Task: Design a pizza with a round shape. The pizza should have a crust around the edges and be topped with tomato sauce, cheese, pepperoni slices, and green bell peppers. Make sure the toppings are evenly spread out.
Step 675:
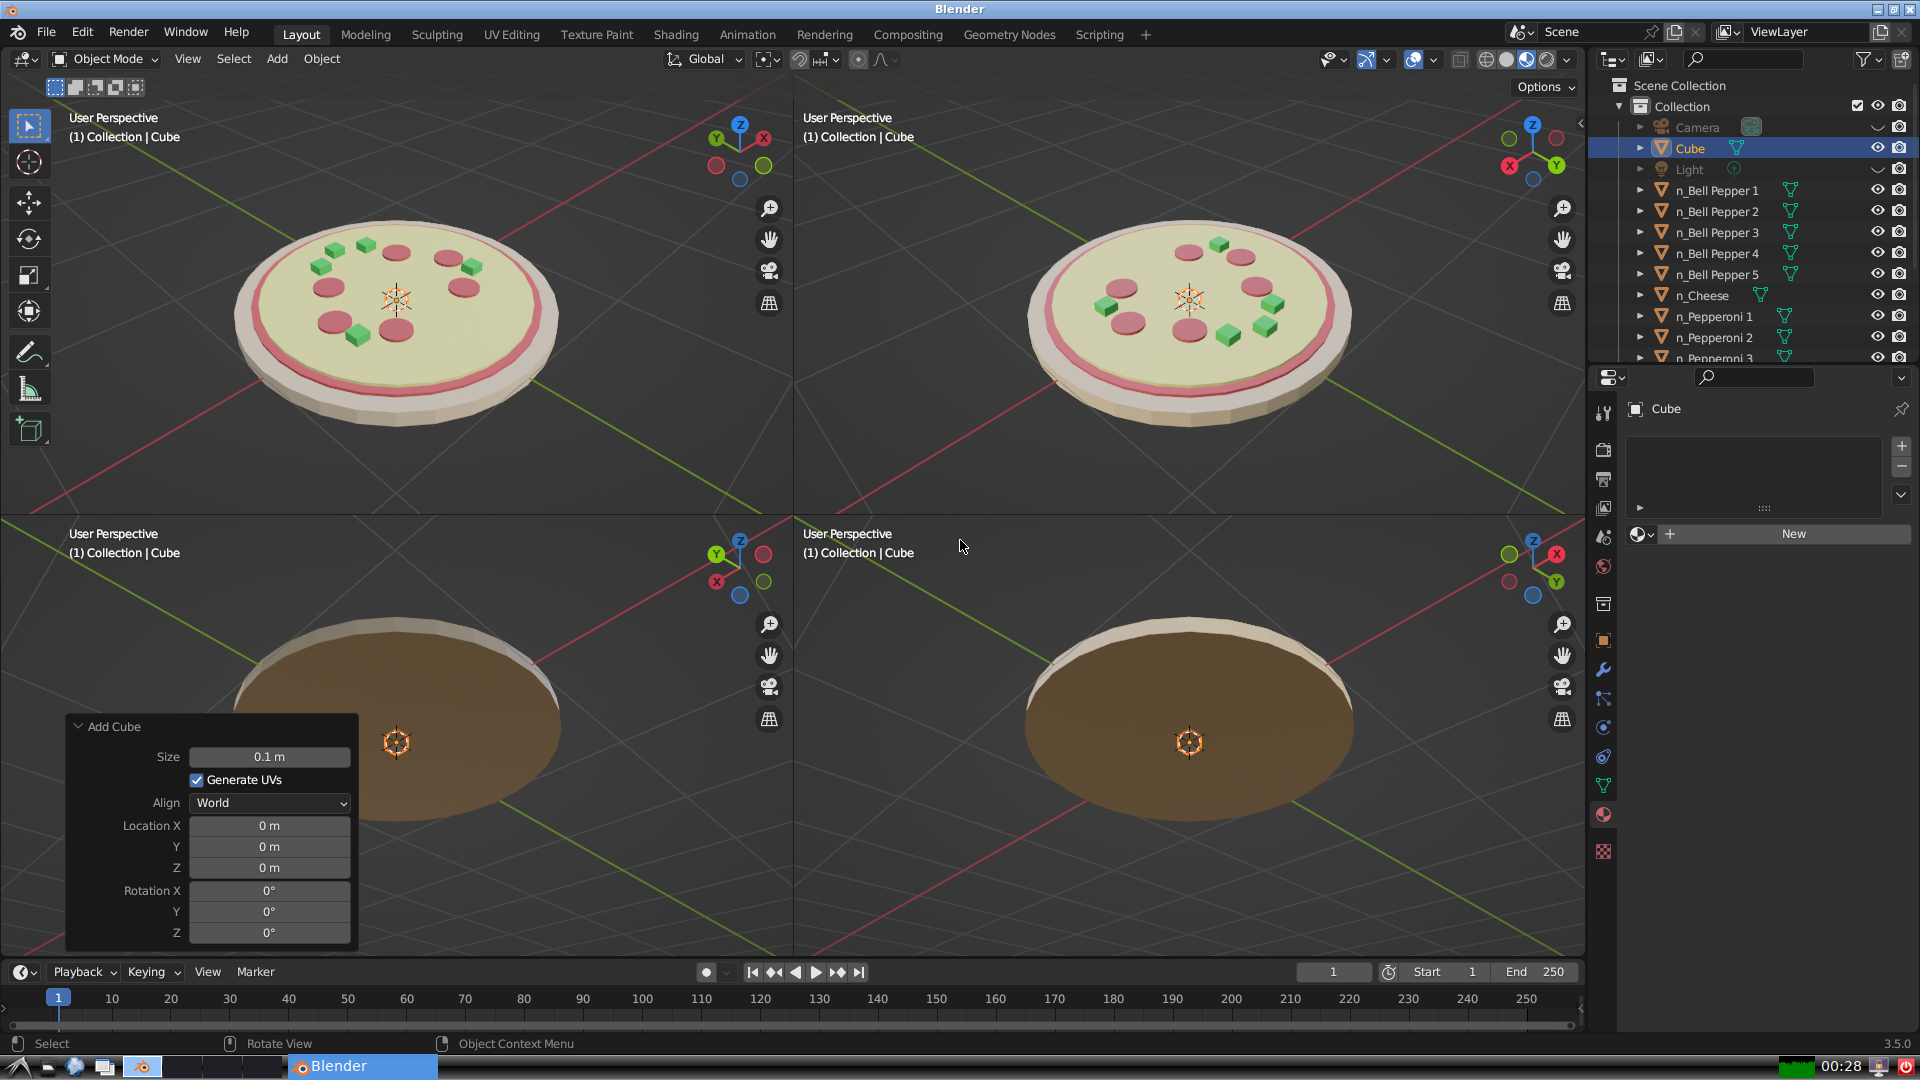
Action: {"mouse_move": [270, 826]}